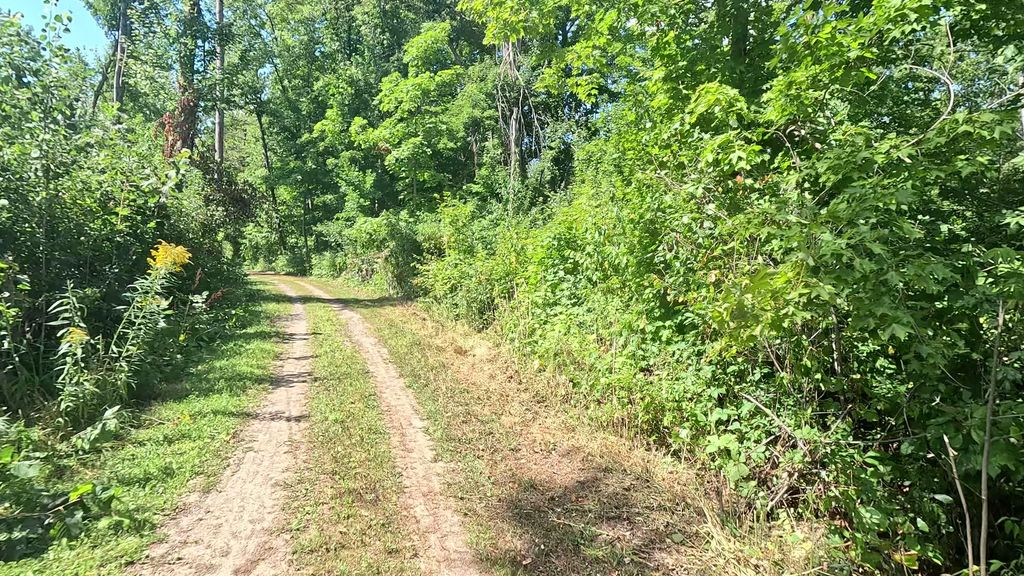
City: ottawa-gatineau